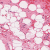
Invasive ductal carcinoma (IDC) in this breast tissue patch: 0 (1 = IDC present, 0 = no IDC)